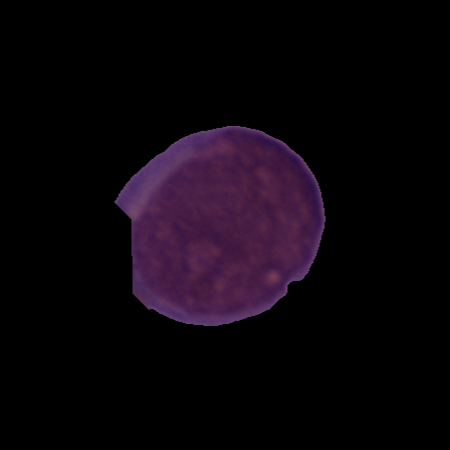
Label: healthy